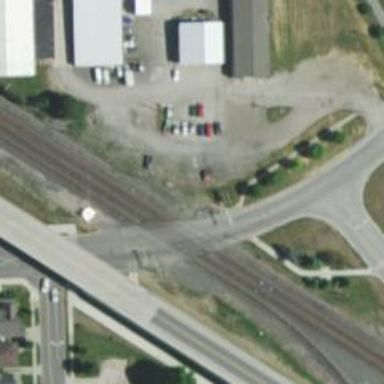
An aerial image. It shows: Level crossing with barriers.